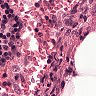
Metastatic tissue present: no